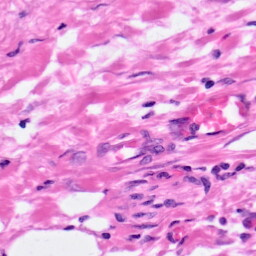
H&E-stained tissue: Pancreatic